Question: I am using the collective.kuputabs module and have added the collective.tabr add-on so that I can create a page with multiple tabs. It works fine. However, I see bullets beside the tabs and I want to delete them. Here is a snap shot of how it looks:

Where will the code for this be stored?. Tabs is a library in Kupu Visual Editor.
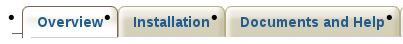
Answer: Use Firebug to explore the CSS, then override it in ploneCustom.css (ZMI>portal_skins>custom) or your own custom theme product.